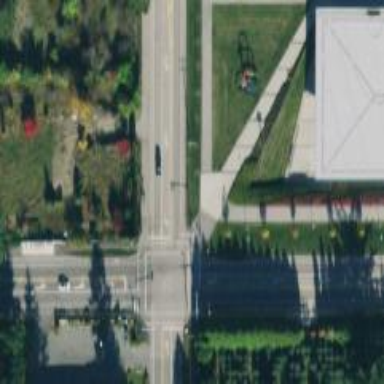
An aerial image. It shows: Asphalt cycleway with crossing.